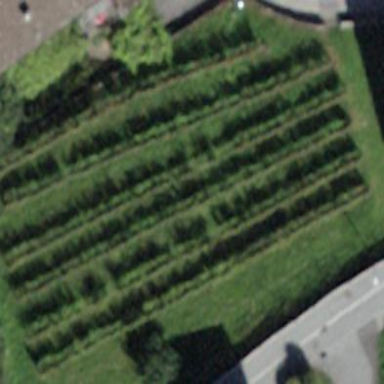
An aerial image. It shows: Vineyard.